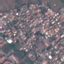
Label: Residential